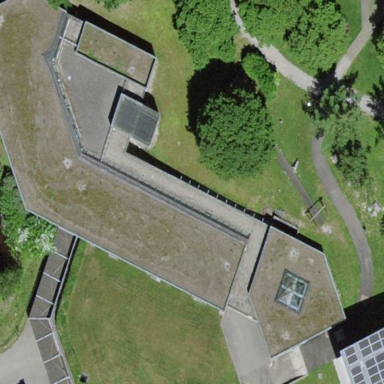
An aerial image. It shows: Flat-roofed school building.